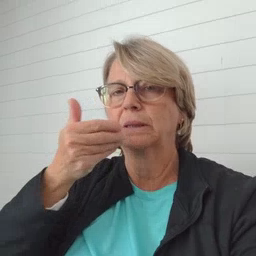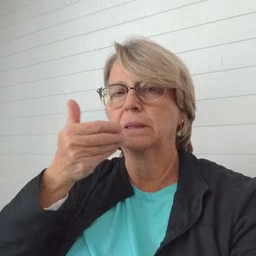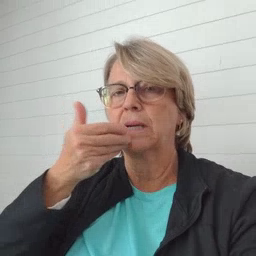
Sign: pizza